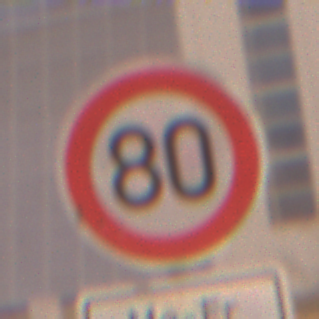
Verkehrszeichen: Geschwindigkeit80
Zusatzzeichen unten: ZeitangabenMitBeschraenkungAufWochentage2
Umgebung: Outdoor, Urban
Tageszeit: Night
Wetter: Overcast
Licht: Artificial
Jahreszeit: Winter
Kontrast: MediumContrast